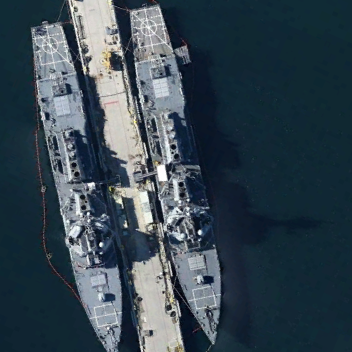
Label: destroyer